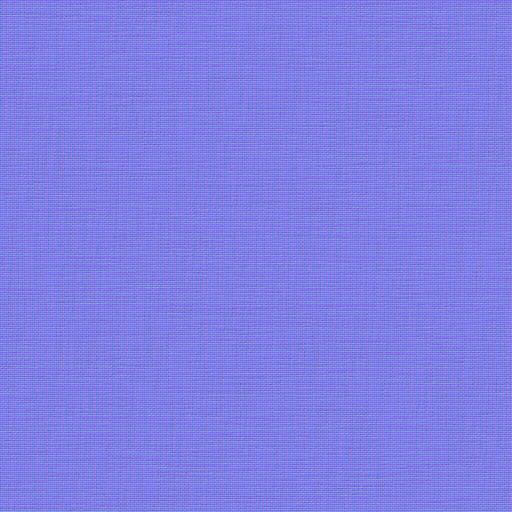
clean fabric smooth woven